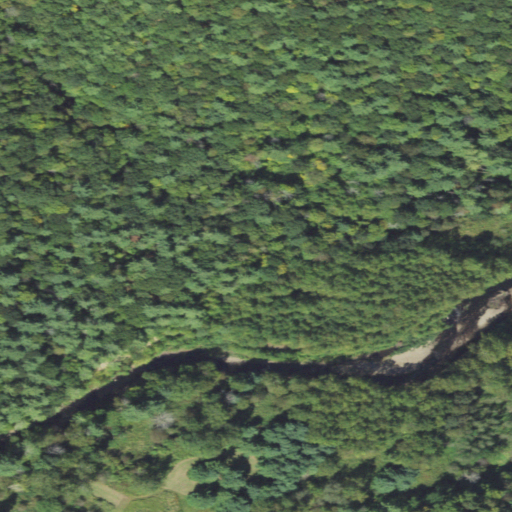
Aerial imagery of valley in Pennsylvania named McCluskey Hollow containing deciduous forest, mixed forest, and evergreen forest